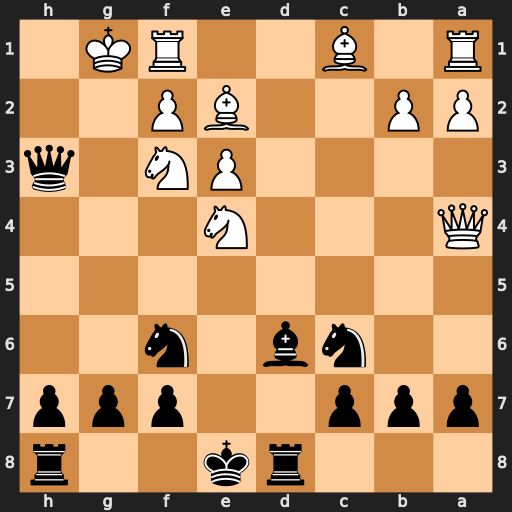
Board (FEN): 3rk2r/ppp2ppp/2nb1n2/8/Q3N3/4PN1q/PP2BP2/R1B2RK1
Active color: b
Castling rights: k
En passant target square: -
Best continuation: Qg4+ Ng3 Qxa4